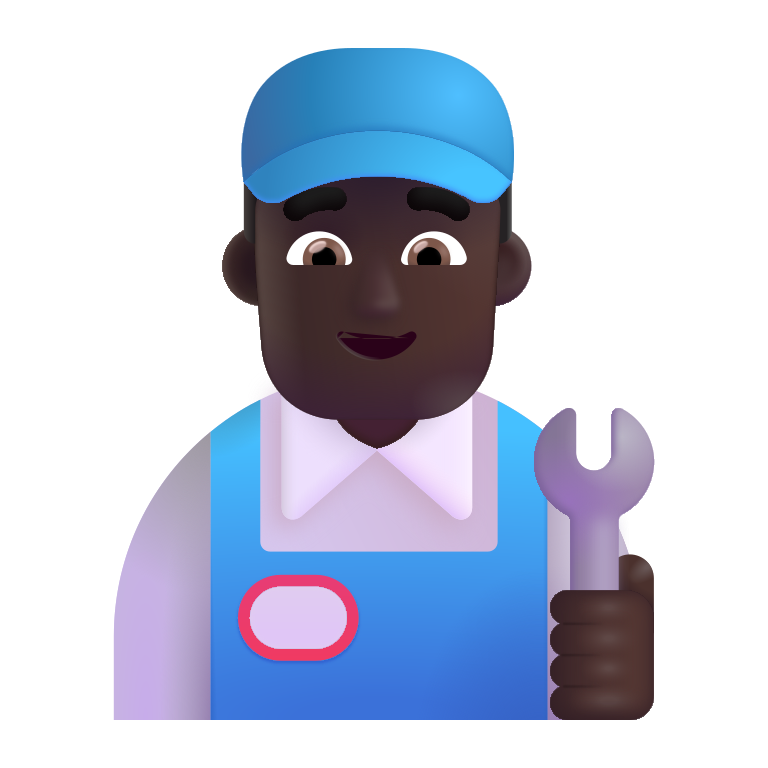
man mechanic color dark